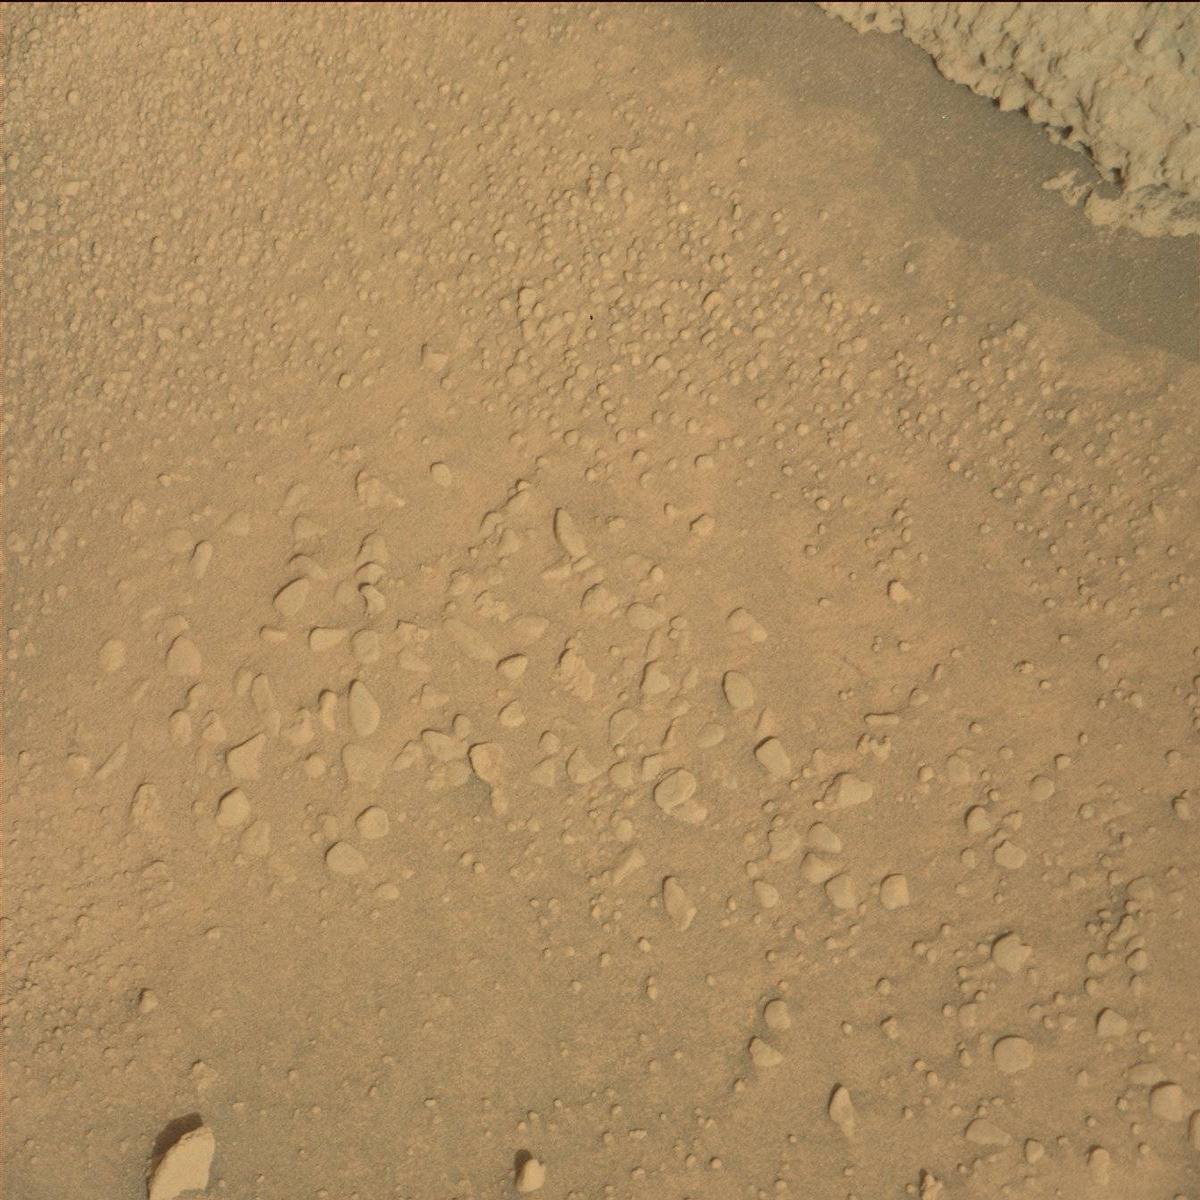
Terrain classes present: Bedrock, Rock, Sand / Soil